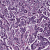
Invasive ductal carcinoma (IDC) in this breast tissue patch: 1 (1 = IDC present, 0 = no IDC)